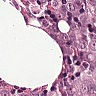
Metastatic tissue present: yes